Question: I created a worksheet in excel using the python library xlsxwriter. I wrote in cell B2 "Input column to pivot on", and then in cell C2 I provided a drop down option list.

I created the drop down list by calling data_validation() on the worksheet.
'''
workbook = writer.book
worksheet3 = workbook.add_worksheet('Sheet3')
prompt = "Select category to calculate variance of: "
worksheet3.write('B2', prompt)
worksheet3.write('C2', 'Max TemperatureF')
worksheet3.data_validation('C2', {'validate': 'list',
'source': ['Max TemperatureF', 'Mean TemperatureF', 'Min TemperatureF', 'Max Dew PointF']})
worksheet3.set_column(2, 1, 35) # C2
worksheet3.set_column(2, 2, 20) # C2
'''
After that I call writer.save() to save the worksheet. Now I'm trying to figure out how to get the value of cell C2. I want to add a submit button to the excel sheet in cell D2 using python. Then when the button is clicked I will grab the value of C2 using python and store the value.
Has anyone ever done anything similar to this or know how to?
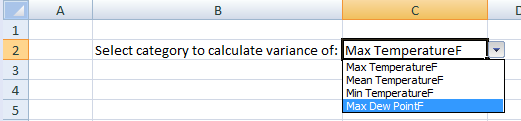
Answer: Xlsx is solely for excel files. It cannot read from them, much less respond to the click of a button inside a worksheet.
To Excel files, you can use <URL>.